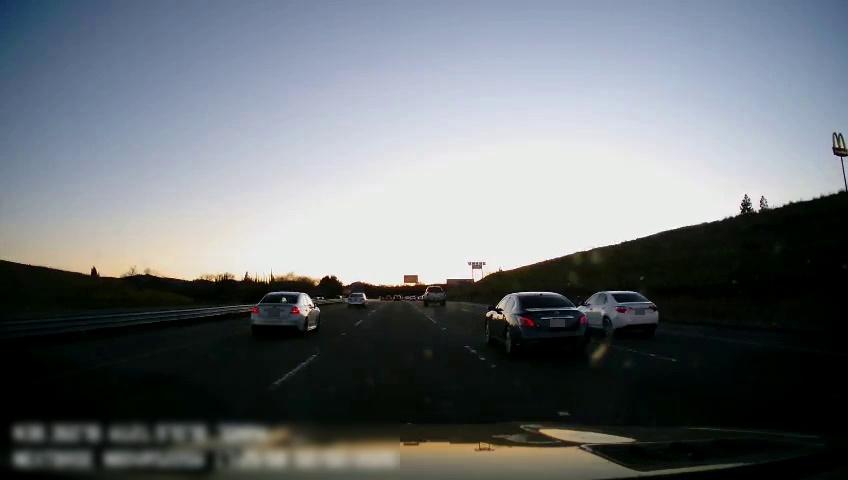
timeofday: Dusk/Dawn/Twilight
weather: Cloudy
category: Drivable Space
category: Vehicles | Car
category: Vehicles | Car
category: Vehicles | Truck
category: Vehicles | Car
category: Lanes | Current Lane
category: Lanes | Current Lane
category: Lanes | Alternate Lane
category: Lanes | Alternate Lane